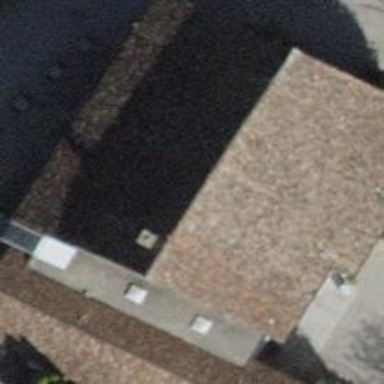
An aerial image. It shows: Restaurant.